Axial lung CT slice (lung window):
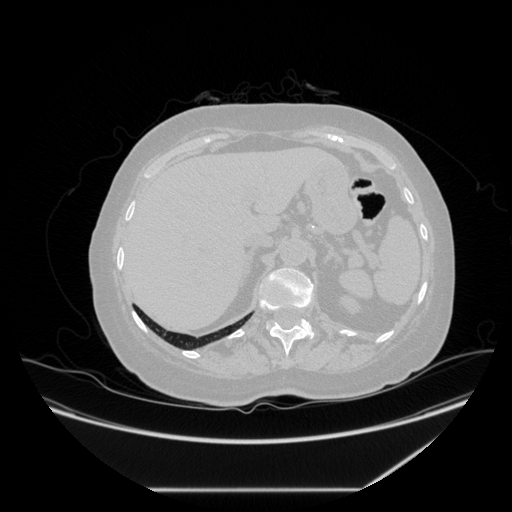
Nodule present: no